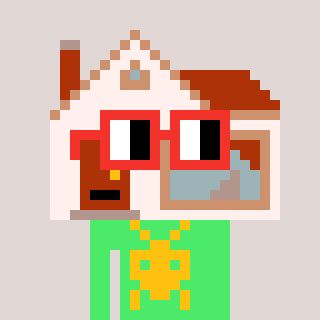
a pixel art character with square red glasses, a house-shaped head and a teal-colored body on a warm background